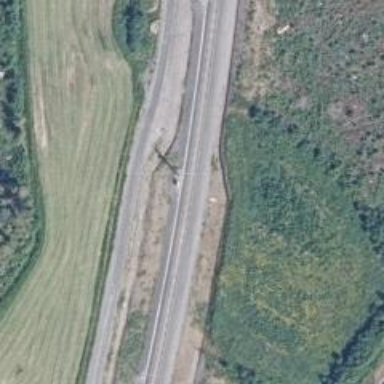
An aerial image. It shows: Railway with continuous electrified contact line.